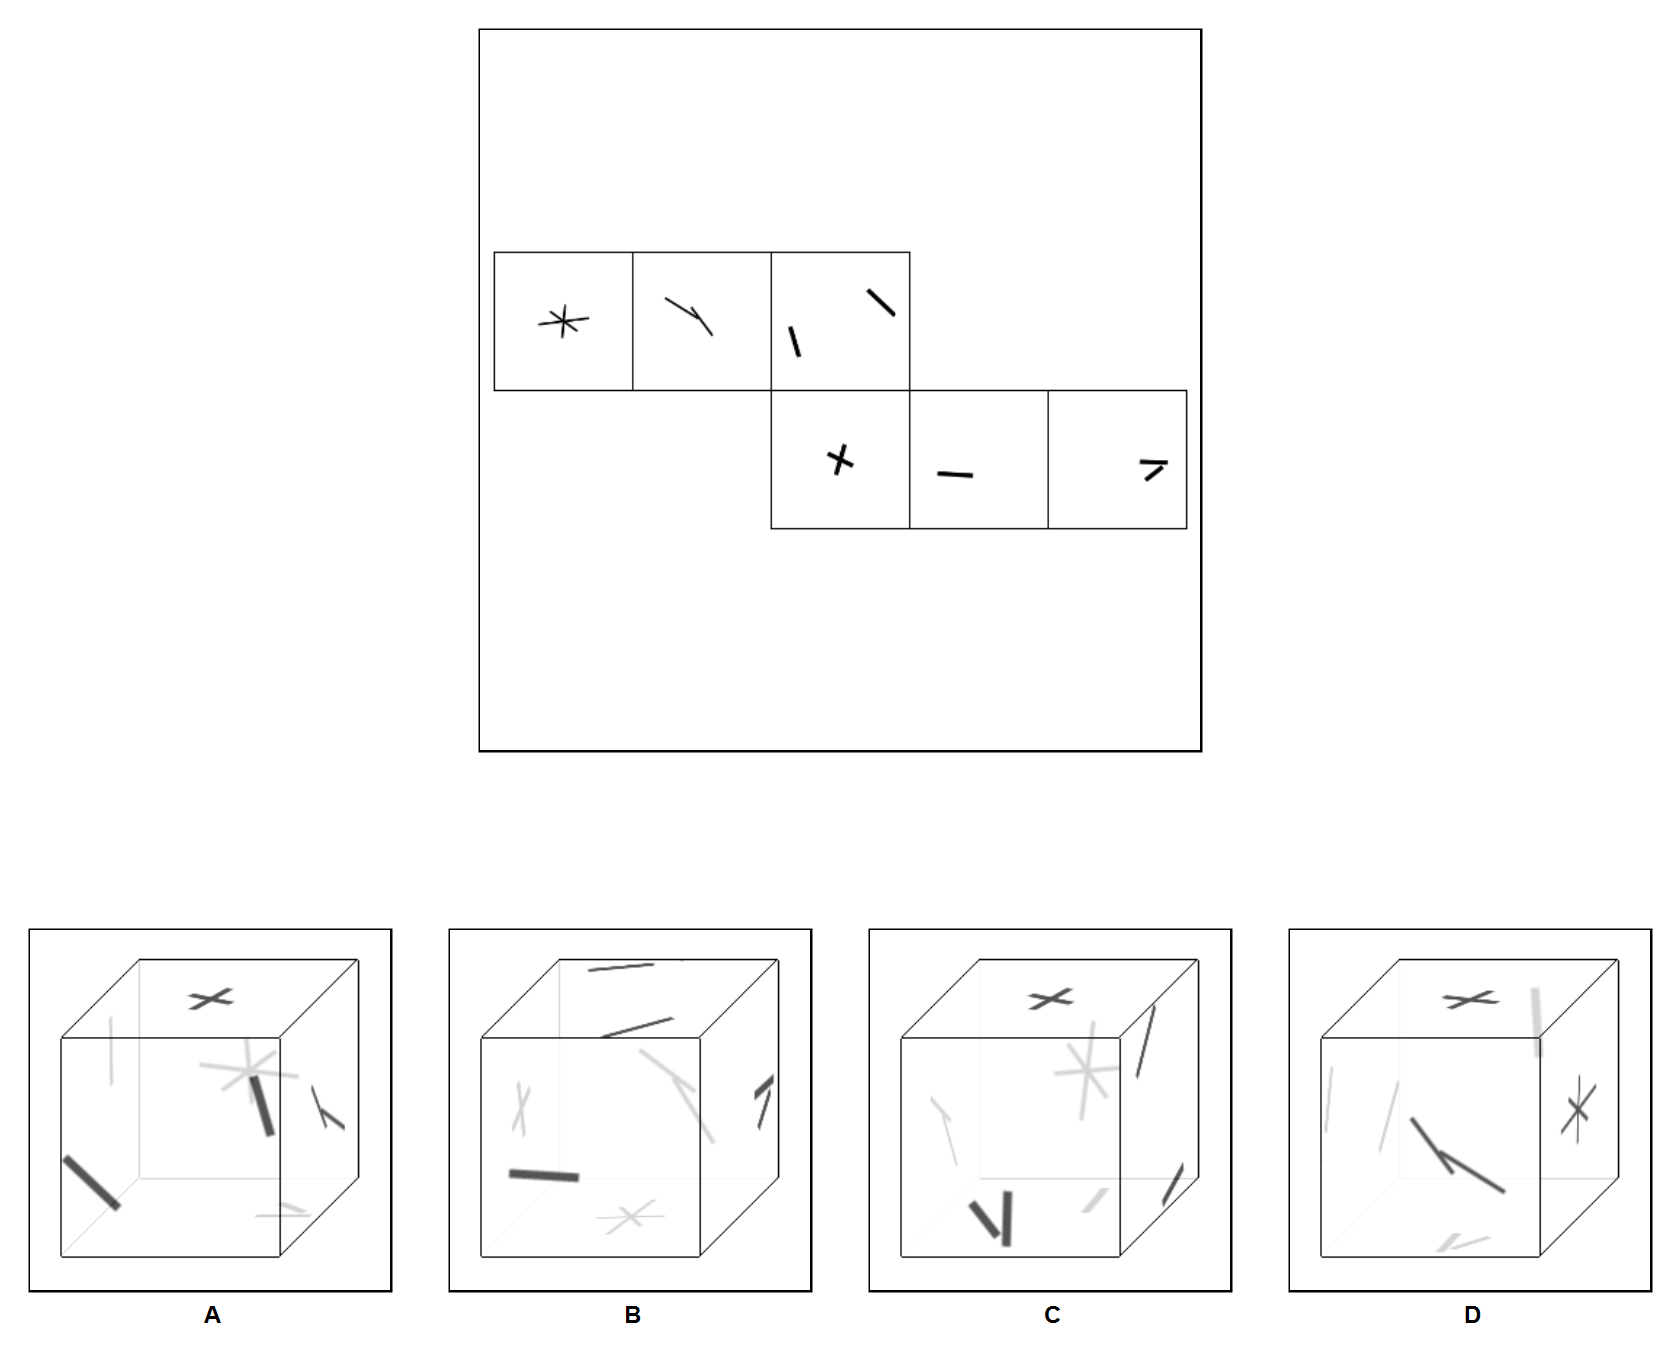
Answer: C